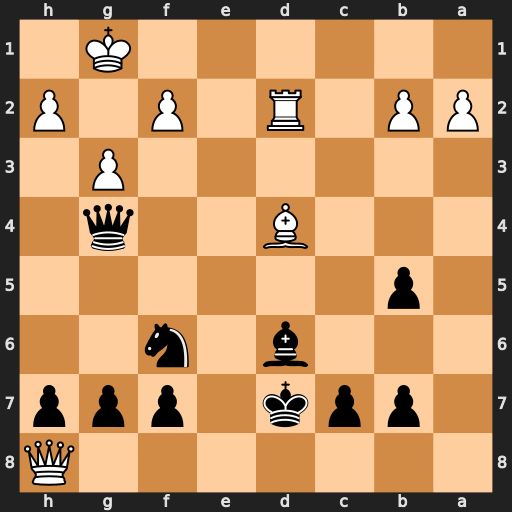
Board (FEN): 7Q/1ppk1ppp/3b1n2/1p6/3B2q1/6P1/PP1R1P1P/6K1
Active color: b
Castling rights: -
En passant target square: -
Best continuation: Ne4 Rd3 Qe2 Qxg7 Qxd3